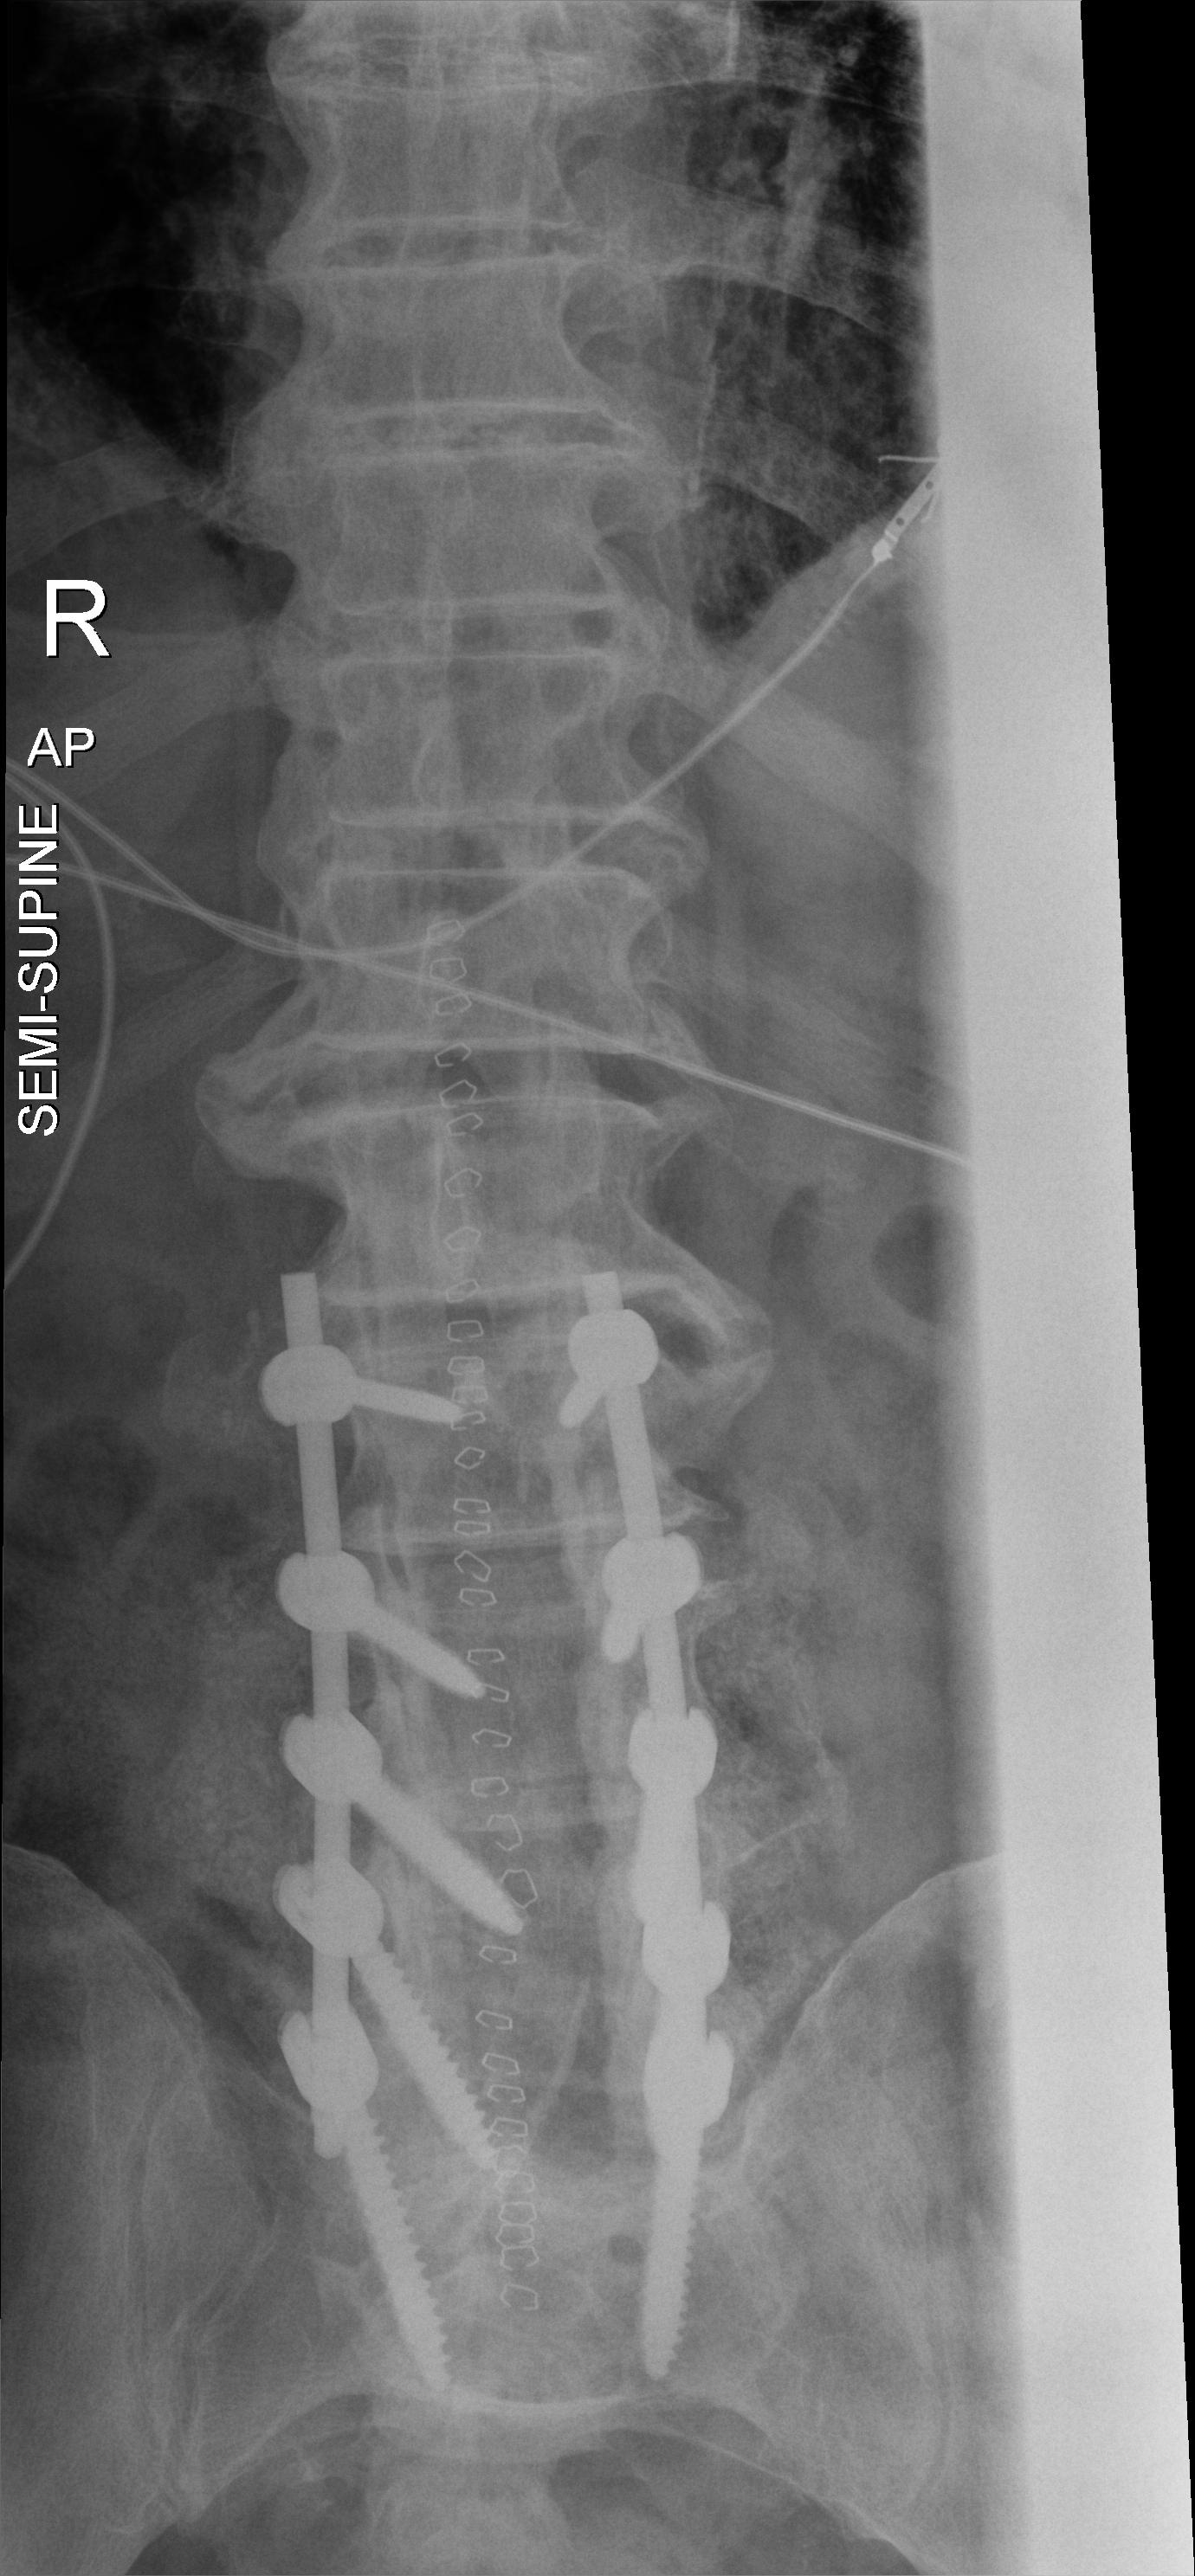
View: AP
Implant manufacturer: Depuy expedium (Synthes)